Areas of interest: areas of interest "Agricultural and Sideline Products Market"
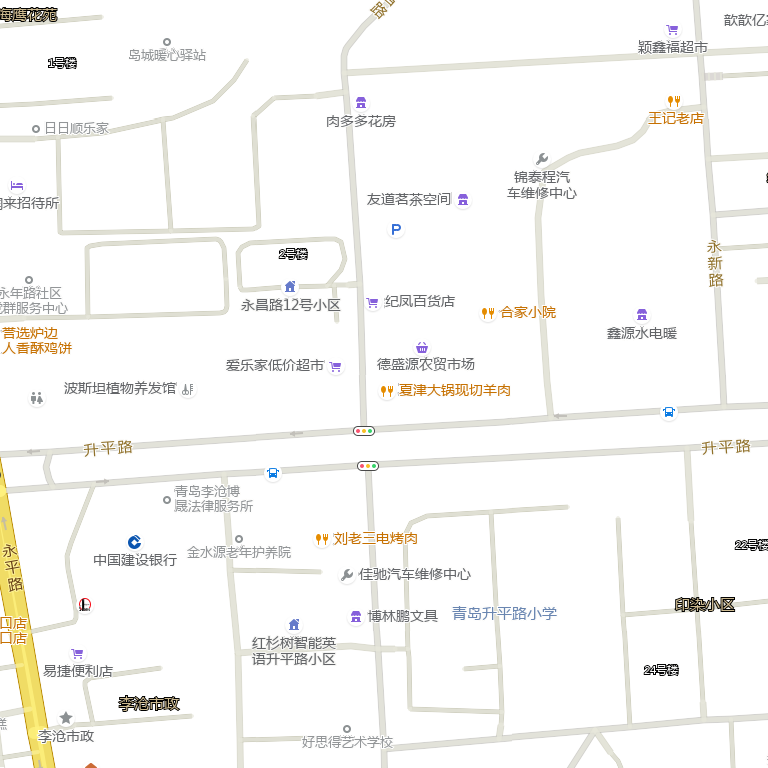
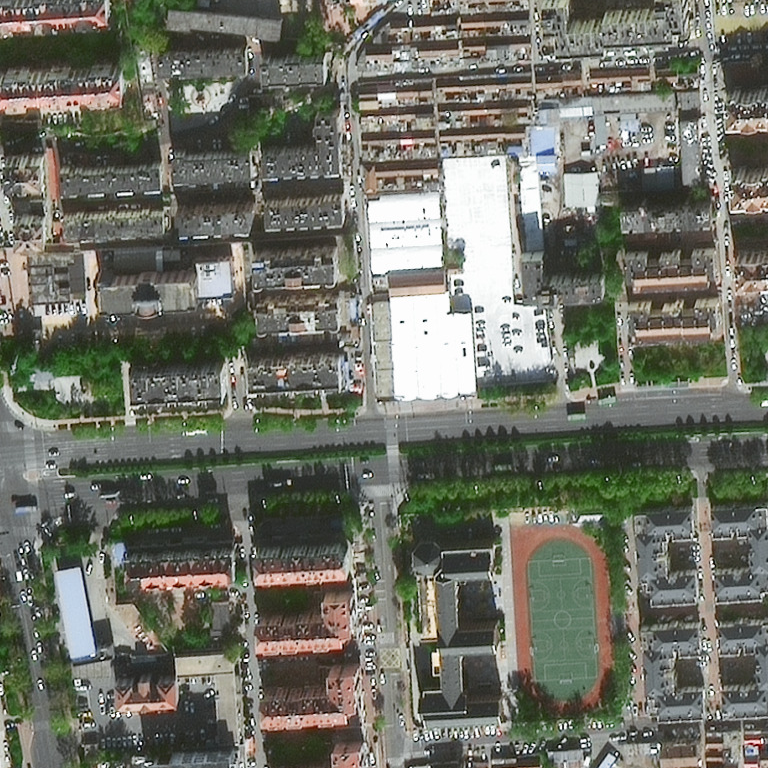